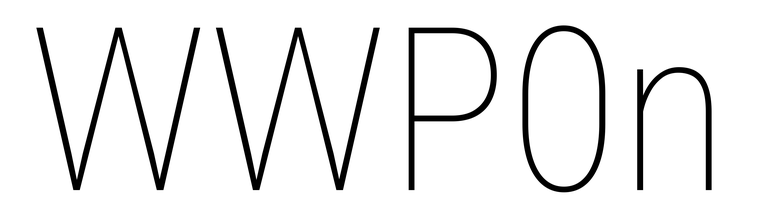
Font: Roboto_Condensed_Thin